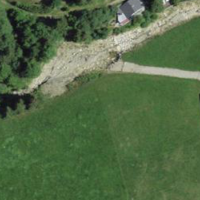
EUNIS habitat code: 24
Species observed at this site:
Carpinus betulus